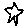
Label: star